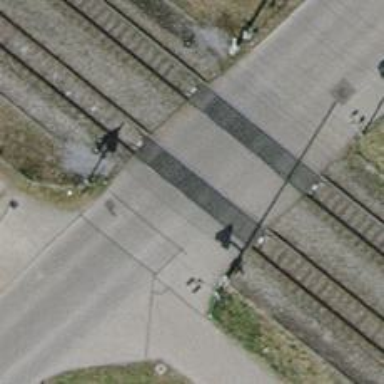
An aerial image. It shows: Level crossing at the railway with full barrier.